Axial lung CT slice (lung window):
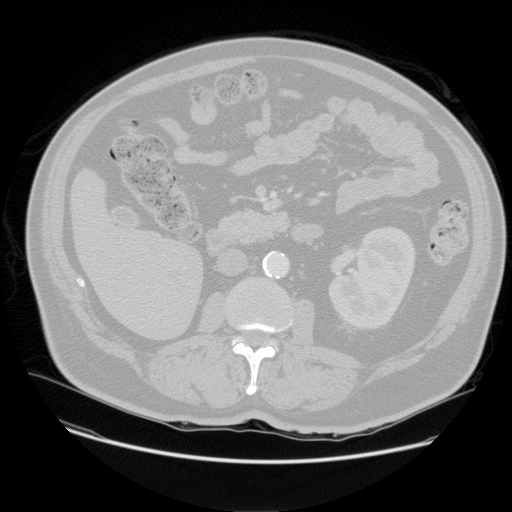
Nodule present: no